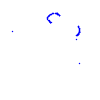
Particle: proton